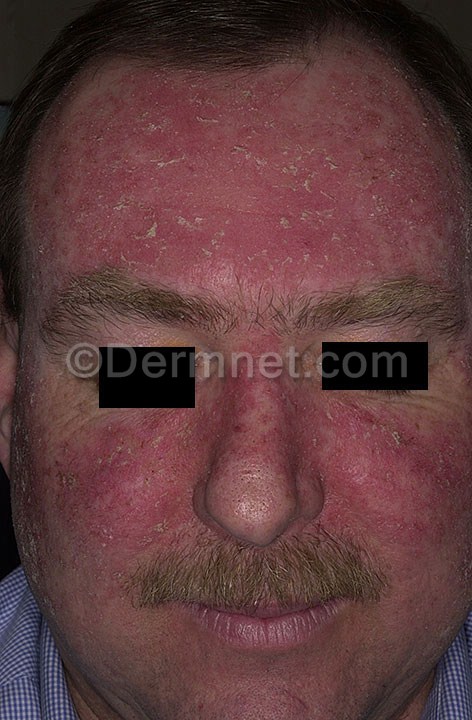
Disease: Actinic Keratosis Basal Cell Carcinoma and other Malignant Lesions